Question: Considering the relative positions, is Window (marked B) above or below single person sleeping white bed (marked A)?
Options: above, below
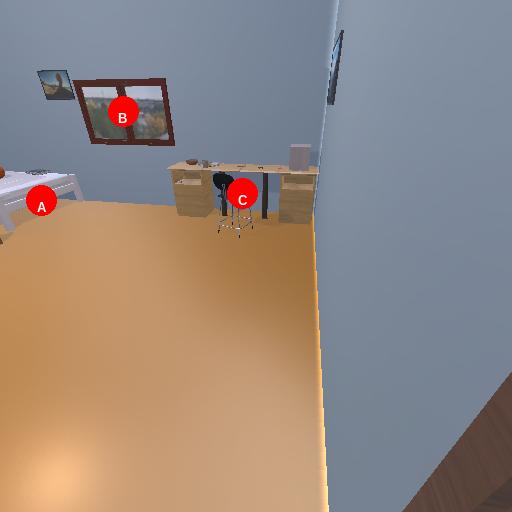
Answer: above